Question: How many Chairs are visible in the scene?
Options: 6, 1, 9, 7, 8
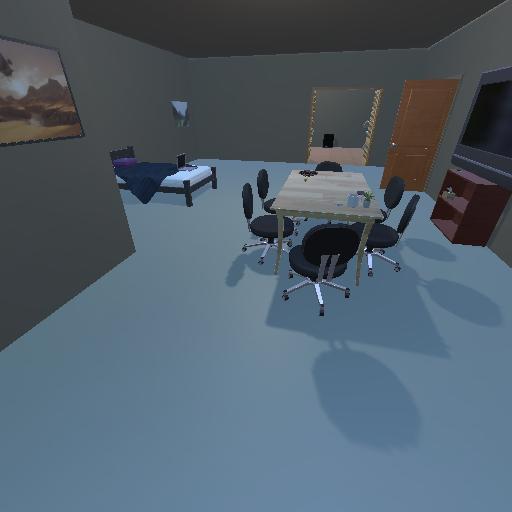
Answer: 6